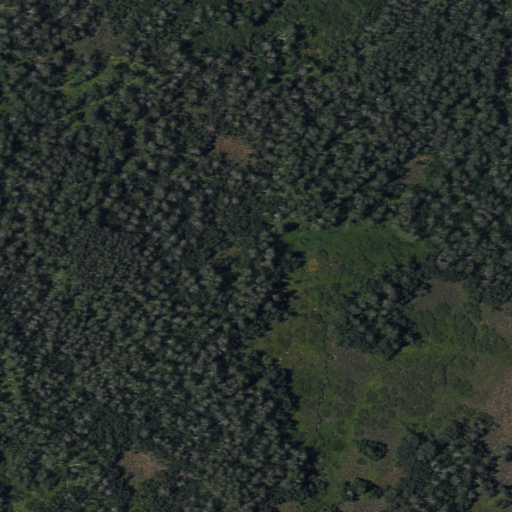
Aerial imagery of plain(s) in California named Bearcamp Flat containing evergreen forest, shrub, mixed forest, and deciduous forest